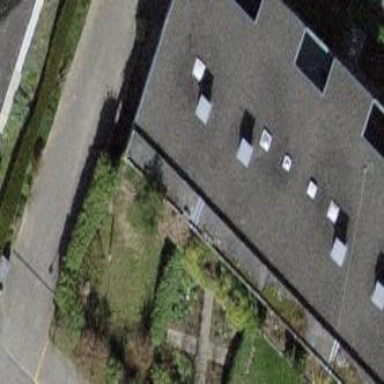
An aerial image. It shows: Terrace building.